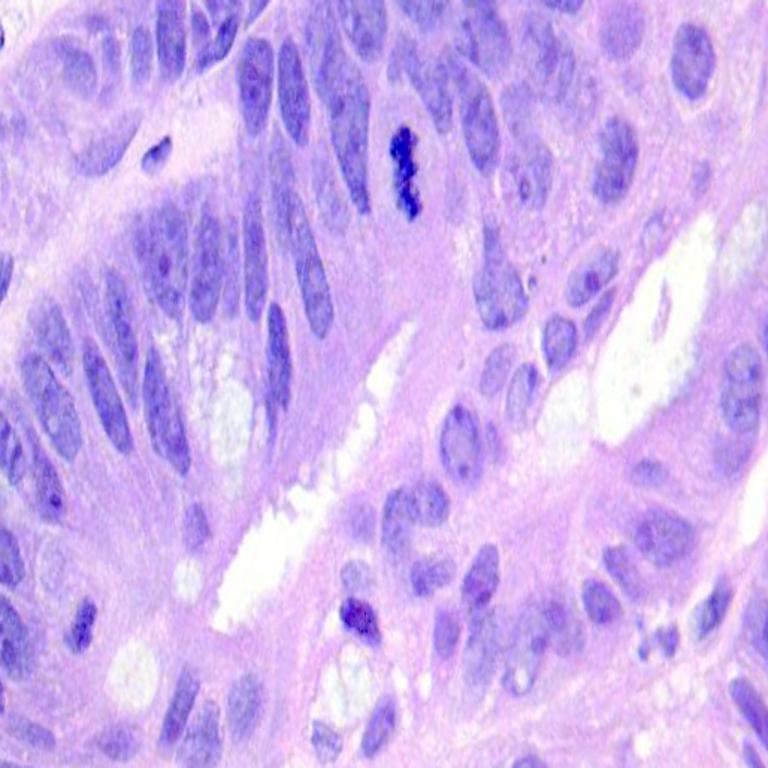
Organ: colon
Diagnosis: adenocarcinomas